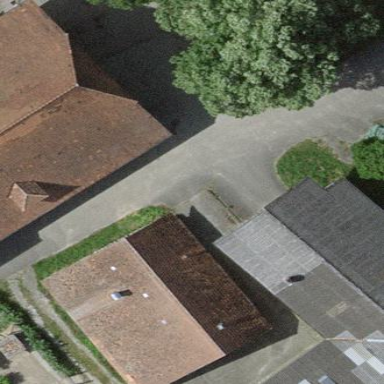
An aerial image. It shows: Rural barn.